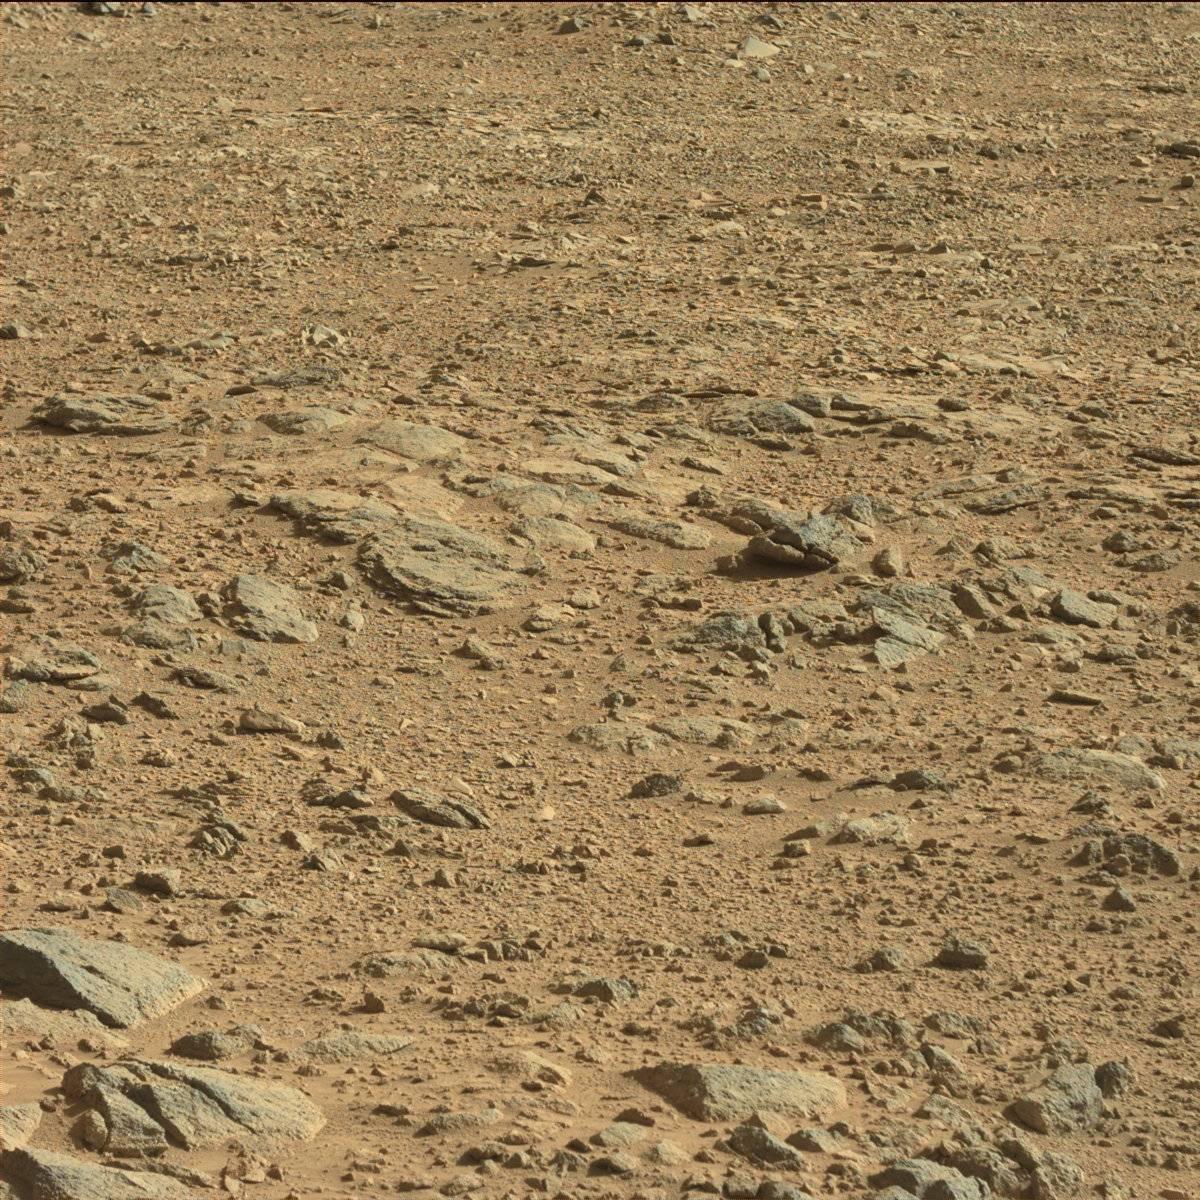
Terrain classes present: Bedrock, Sand / Soil